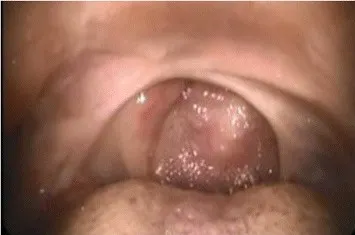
Laryngofiberscopic view of the oropharynx. Adhesion of the anterior tonsillar pillars and inferior tonsillar fossa to the tongue base is observed. Uvula is obliterated.
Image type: endoscopy (gi_endoscopy)